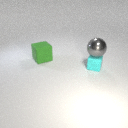
large gray metal sphere above small cyan rubber cube